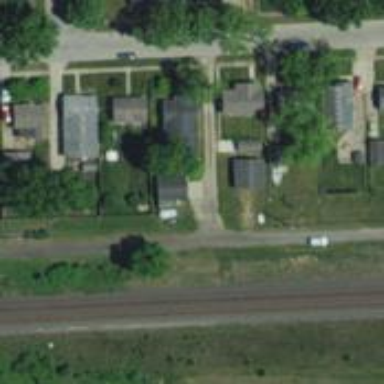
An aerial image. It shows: Alley classified as service road.